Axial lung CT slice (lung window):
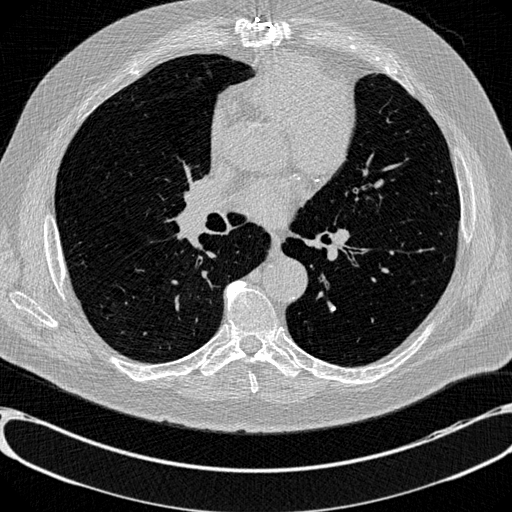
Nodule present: no